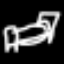
Label: bed